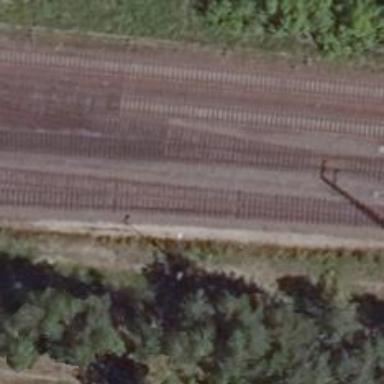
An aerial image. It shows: Railway track with contact lines for electrification.